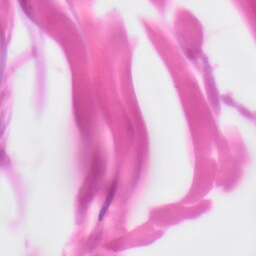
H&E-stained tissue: Skin